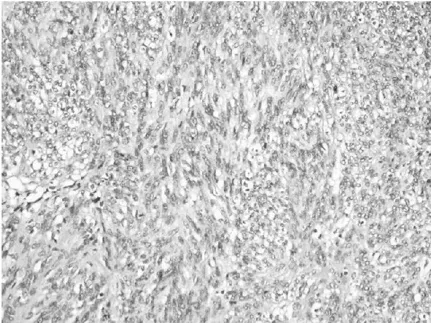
(A) Pathological analysis demonstrated a gastrointestinal stromal tumor with a mixture of polygonal and spindle cells (hematoxylin and eosin; magnification, x200).
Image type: pathology (h&e)